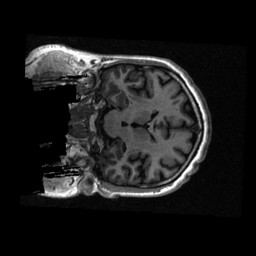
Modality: T1w
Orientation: coronal